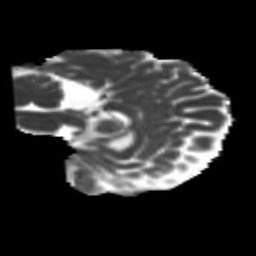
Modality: MD
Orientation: sagittal
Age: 25
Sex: female
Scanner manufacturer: siemens
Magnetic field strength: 3 T
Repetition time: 1.8 s
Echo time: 0.07 s